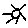
Label: sun